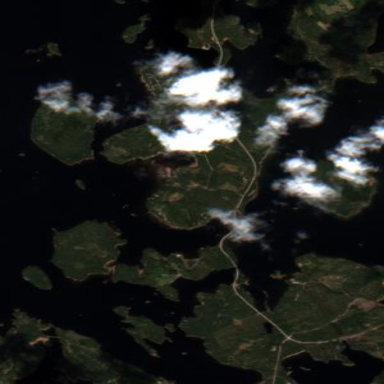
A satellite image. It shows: Island.